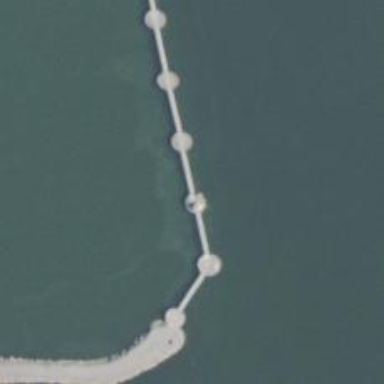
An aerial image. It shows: Floating barrier on the waterway.